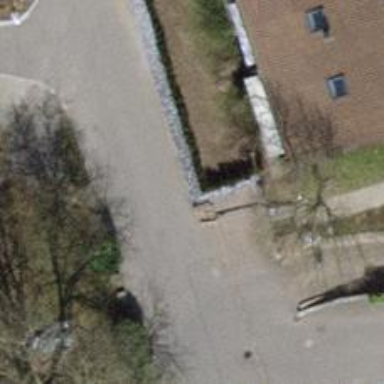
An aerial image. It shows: Hedge acting as barrier.